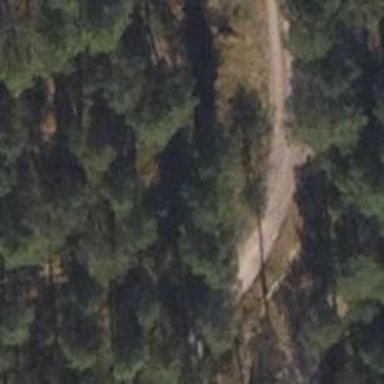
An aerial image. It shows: Gravel track with grade 3 tracktype.